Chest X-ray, PA view. Patient: 61 years old, sex M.
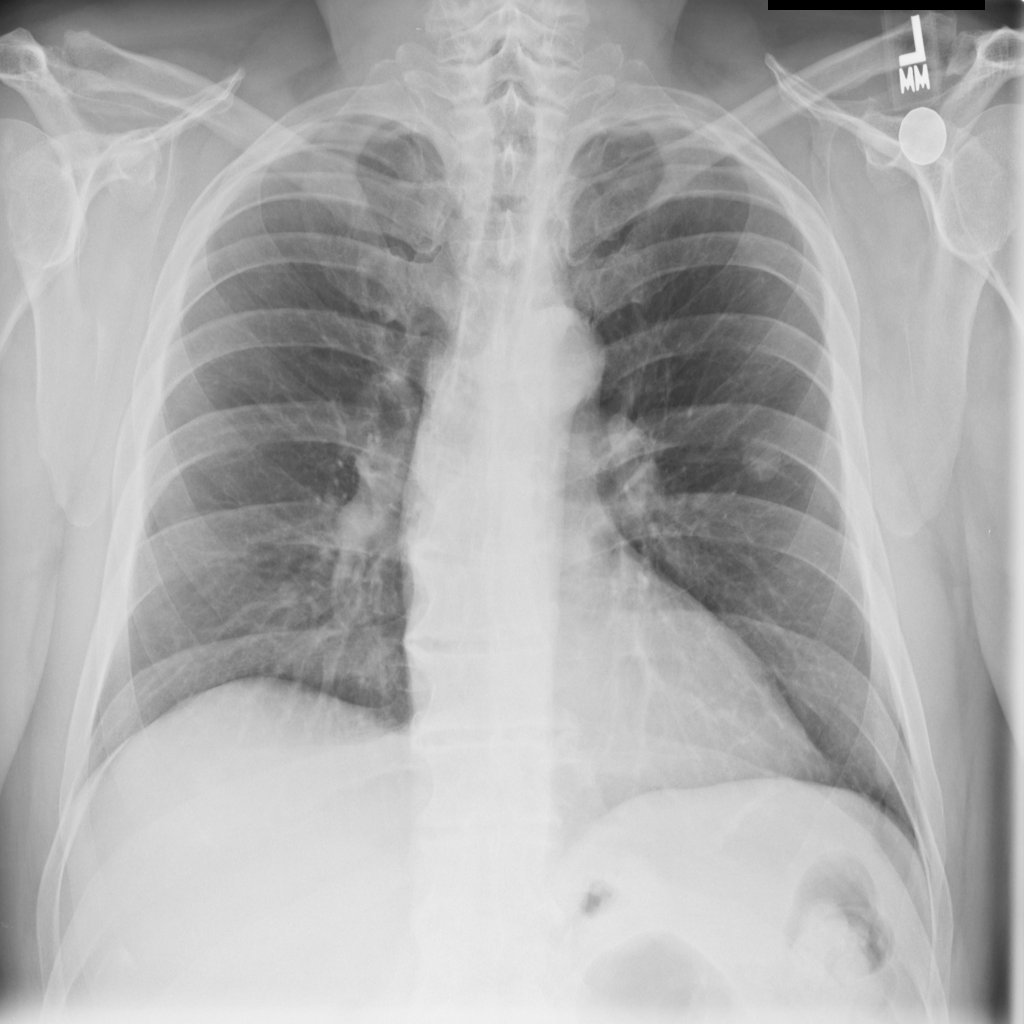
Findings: Mass, Nodule, Pleural_Thickening